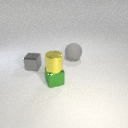
small green metal cube below small yellow metal cylinder